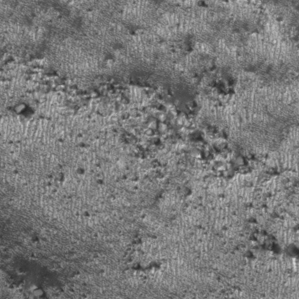
Label: frost